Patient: sex M, age 48
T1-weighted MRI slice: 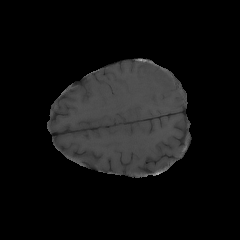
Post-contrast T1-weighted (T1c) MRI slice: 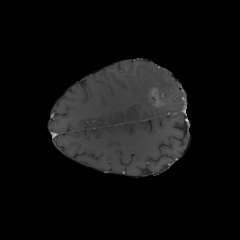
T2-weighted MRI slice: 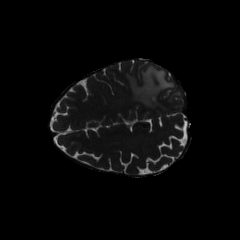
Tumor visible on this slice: yes
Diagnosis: Glioblastoma, IDH-wildtype
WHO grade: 4